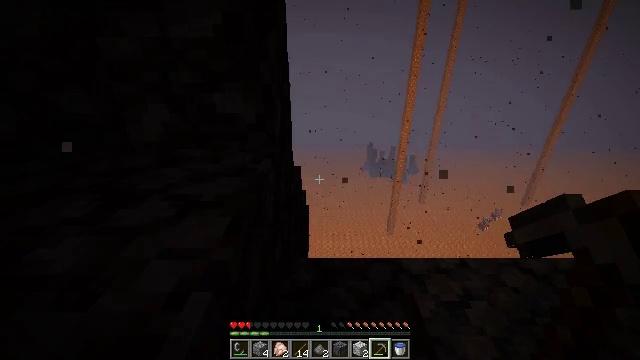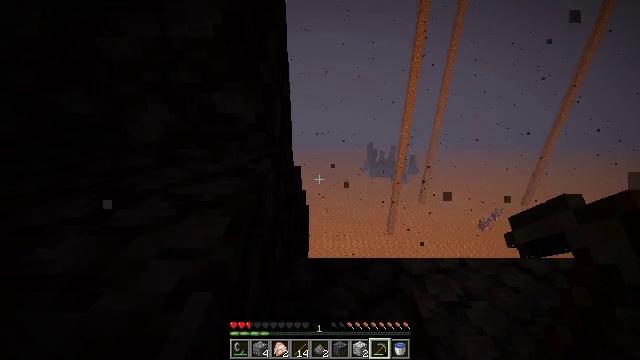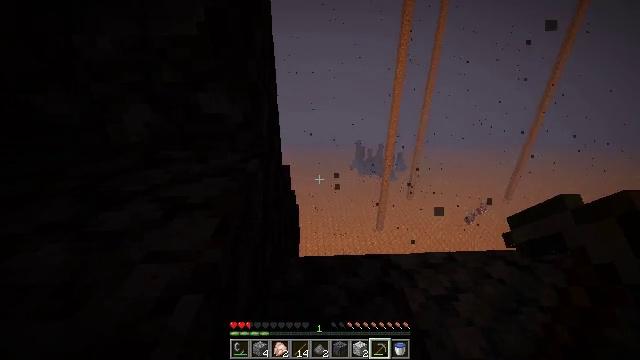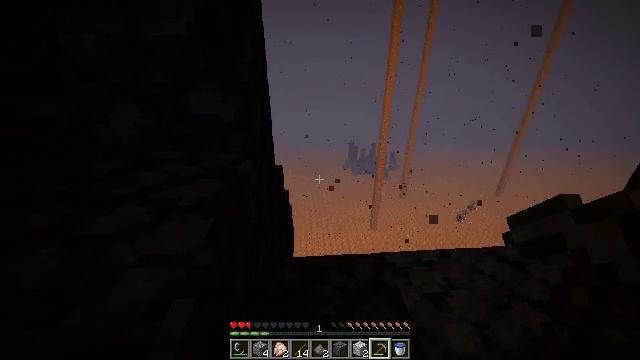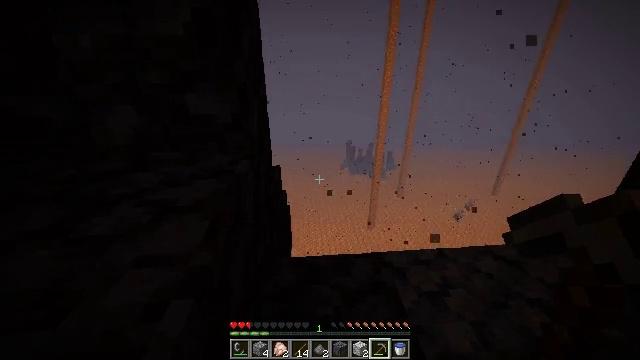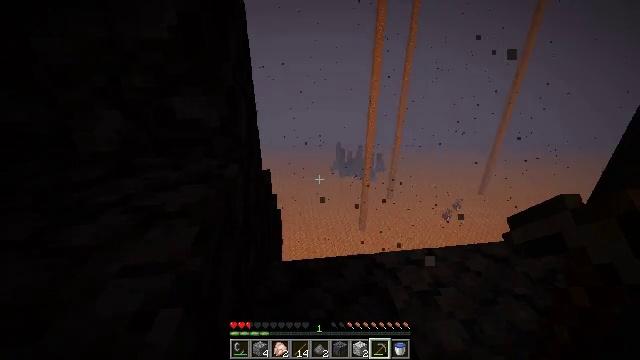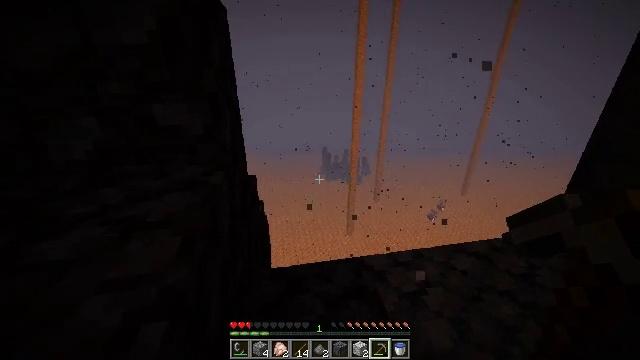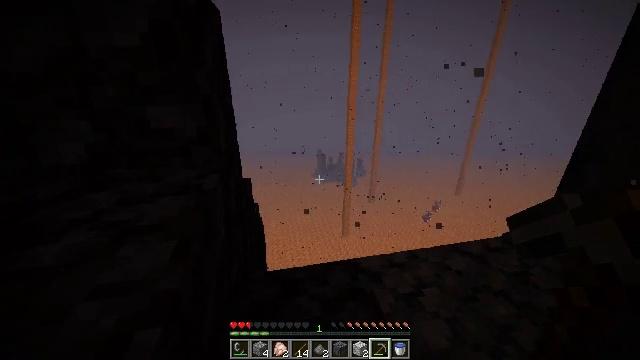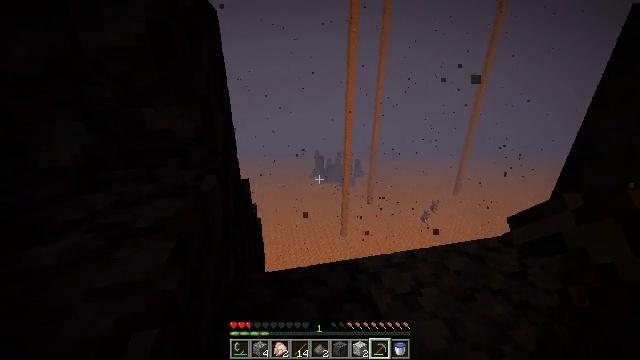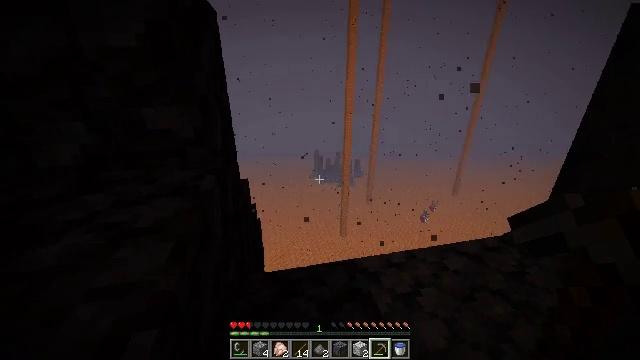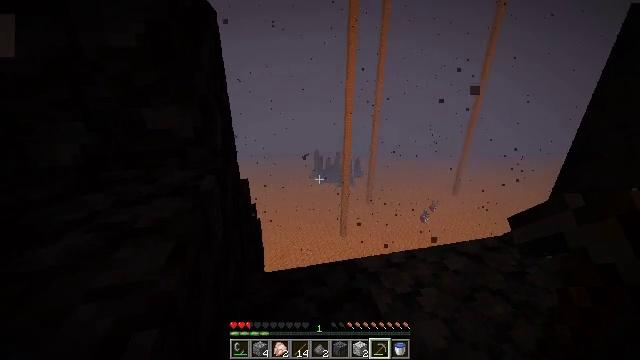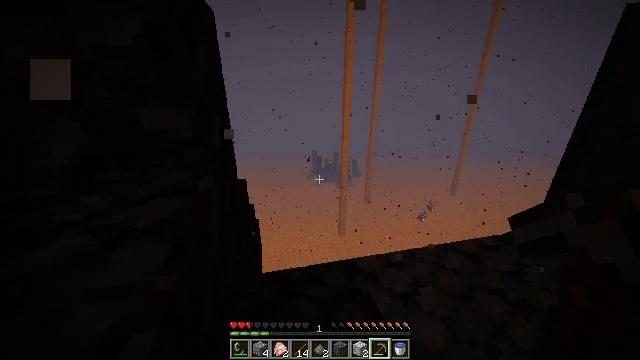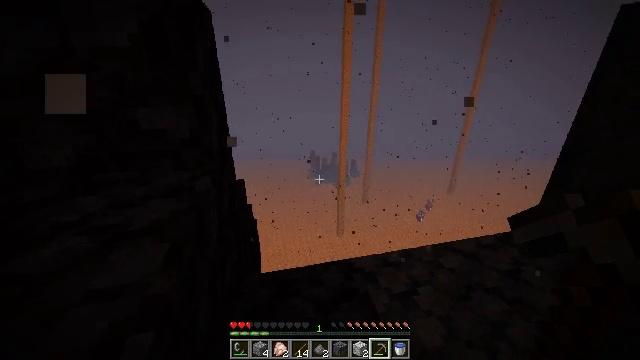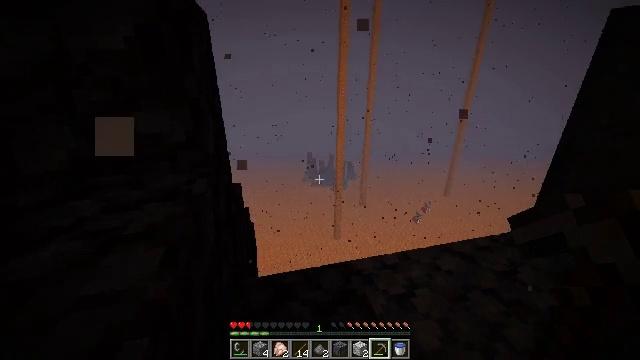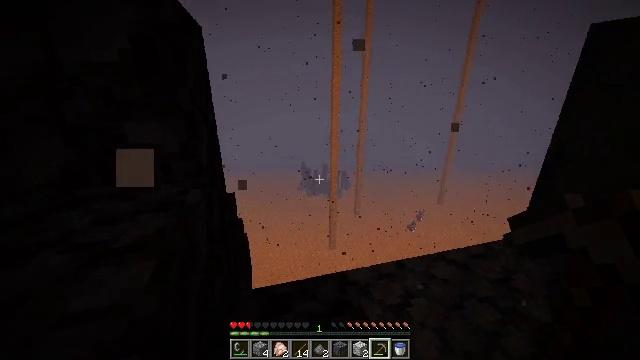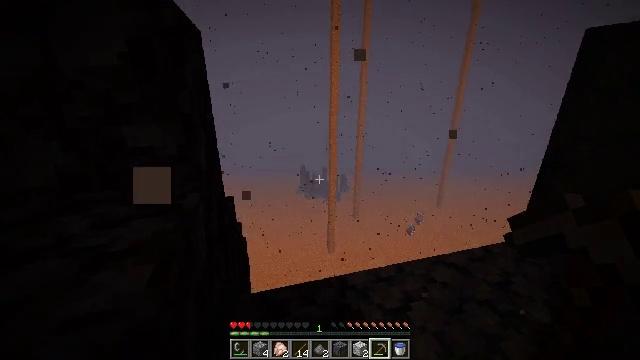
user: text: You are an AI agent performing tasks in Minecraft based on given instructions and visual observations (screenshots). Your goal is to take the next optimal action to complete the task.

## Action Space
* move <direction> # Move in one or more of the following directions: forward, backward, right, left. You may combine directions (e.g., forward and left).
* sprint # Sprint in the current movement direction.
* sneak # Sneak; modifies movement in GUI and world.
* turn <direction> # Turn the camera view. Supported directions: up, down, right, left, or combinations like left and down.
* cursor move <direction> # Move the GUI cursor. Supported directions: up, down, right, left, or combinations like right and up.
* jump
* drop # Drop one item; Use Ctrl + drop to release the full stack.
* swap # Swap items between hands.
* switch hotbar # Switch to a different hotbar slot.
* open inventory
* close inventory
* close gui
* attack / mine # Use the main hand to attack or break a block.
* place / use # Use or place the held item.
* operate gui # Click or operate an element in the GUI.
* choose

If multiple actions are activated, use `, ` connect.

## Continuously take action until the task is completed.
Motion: motion action
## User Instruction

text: Use a pickaxe to mine basalt.
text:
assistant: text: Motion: no_op
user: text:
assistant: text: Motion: turn right
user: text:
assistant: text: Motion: turn right
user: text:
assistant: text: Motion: no_op
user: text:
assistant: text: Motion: turn right
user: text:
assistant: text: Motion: turn right and up
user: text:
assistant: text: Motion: turn right
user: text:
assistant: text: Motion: no_op
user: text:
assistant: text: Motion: no_op
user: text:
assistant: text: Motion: no_op
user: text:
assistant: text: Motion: no_op
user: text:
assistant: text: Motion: no_op
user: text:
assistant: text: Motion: no_op
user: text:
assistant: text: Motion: turn right and up
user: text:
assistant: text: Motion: no_op
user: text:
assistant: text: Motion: turn up
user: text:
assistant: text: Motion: no_op
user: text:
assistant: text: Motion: turn right and up
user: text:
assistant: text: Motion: turn right and up
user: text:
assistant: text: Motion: turn right and up
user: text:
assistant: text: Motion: turn right and up
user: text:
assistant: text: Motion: turn right and up
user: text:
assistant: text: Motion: turn right and up
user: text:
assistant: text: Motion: turn right
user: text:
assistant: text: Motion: turn right
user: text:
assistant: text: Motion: turn right and down
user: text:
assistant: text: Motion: turn right and down
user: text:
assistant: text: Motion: turn right and down
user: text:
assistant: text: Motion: turn right and down
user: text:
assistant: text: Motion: turn right and down